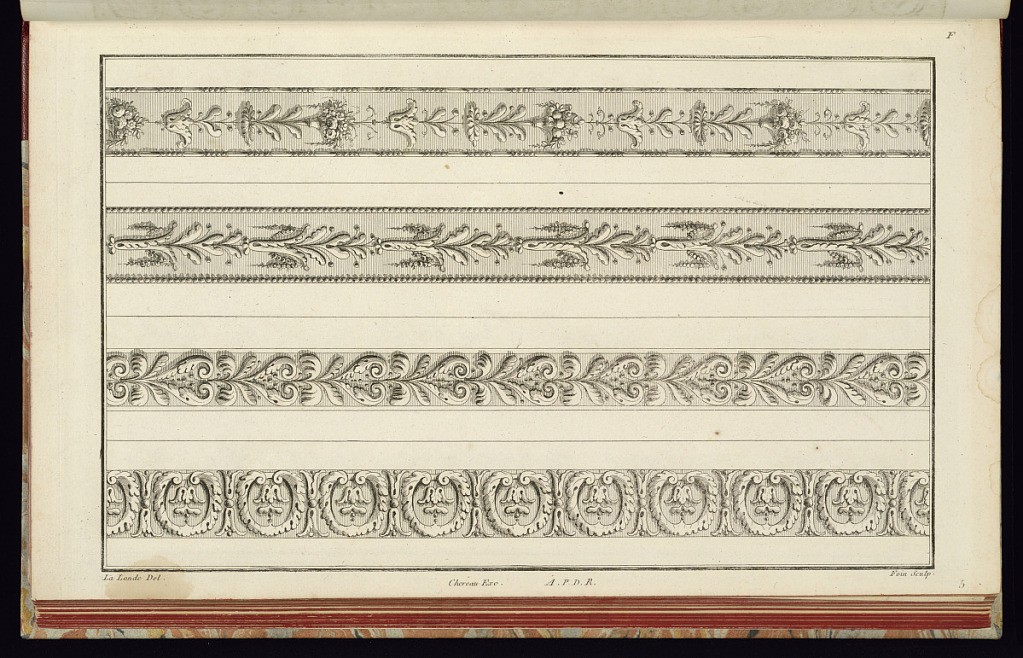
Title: Four Border Designs
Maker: Richard de Lalonde, French, active 1780–96
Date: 1785-1788
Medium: Etching on off-white laid paper
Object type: Print
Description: Four designs for borders, stacked vertically on the plate. From top to bottom, the borders are in the forms of: bead and bar course on the edges surrounding bouquets of flowers and fruit; bead course on the edges surrounding stylized acanthus leaves draped with flowers; and two variations of stylized acanthus leaves with bead details. The plate is signed and numbered.